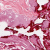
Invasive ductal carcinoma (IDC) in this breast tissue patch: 0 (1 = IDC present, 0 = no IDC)